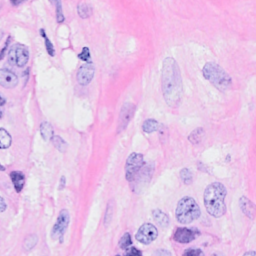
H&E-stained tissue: Breast